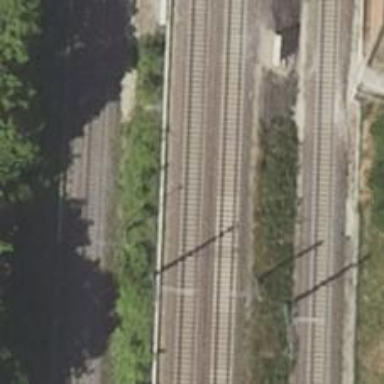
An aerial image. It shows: Railway signal.